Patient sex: F
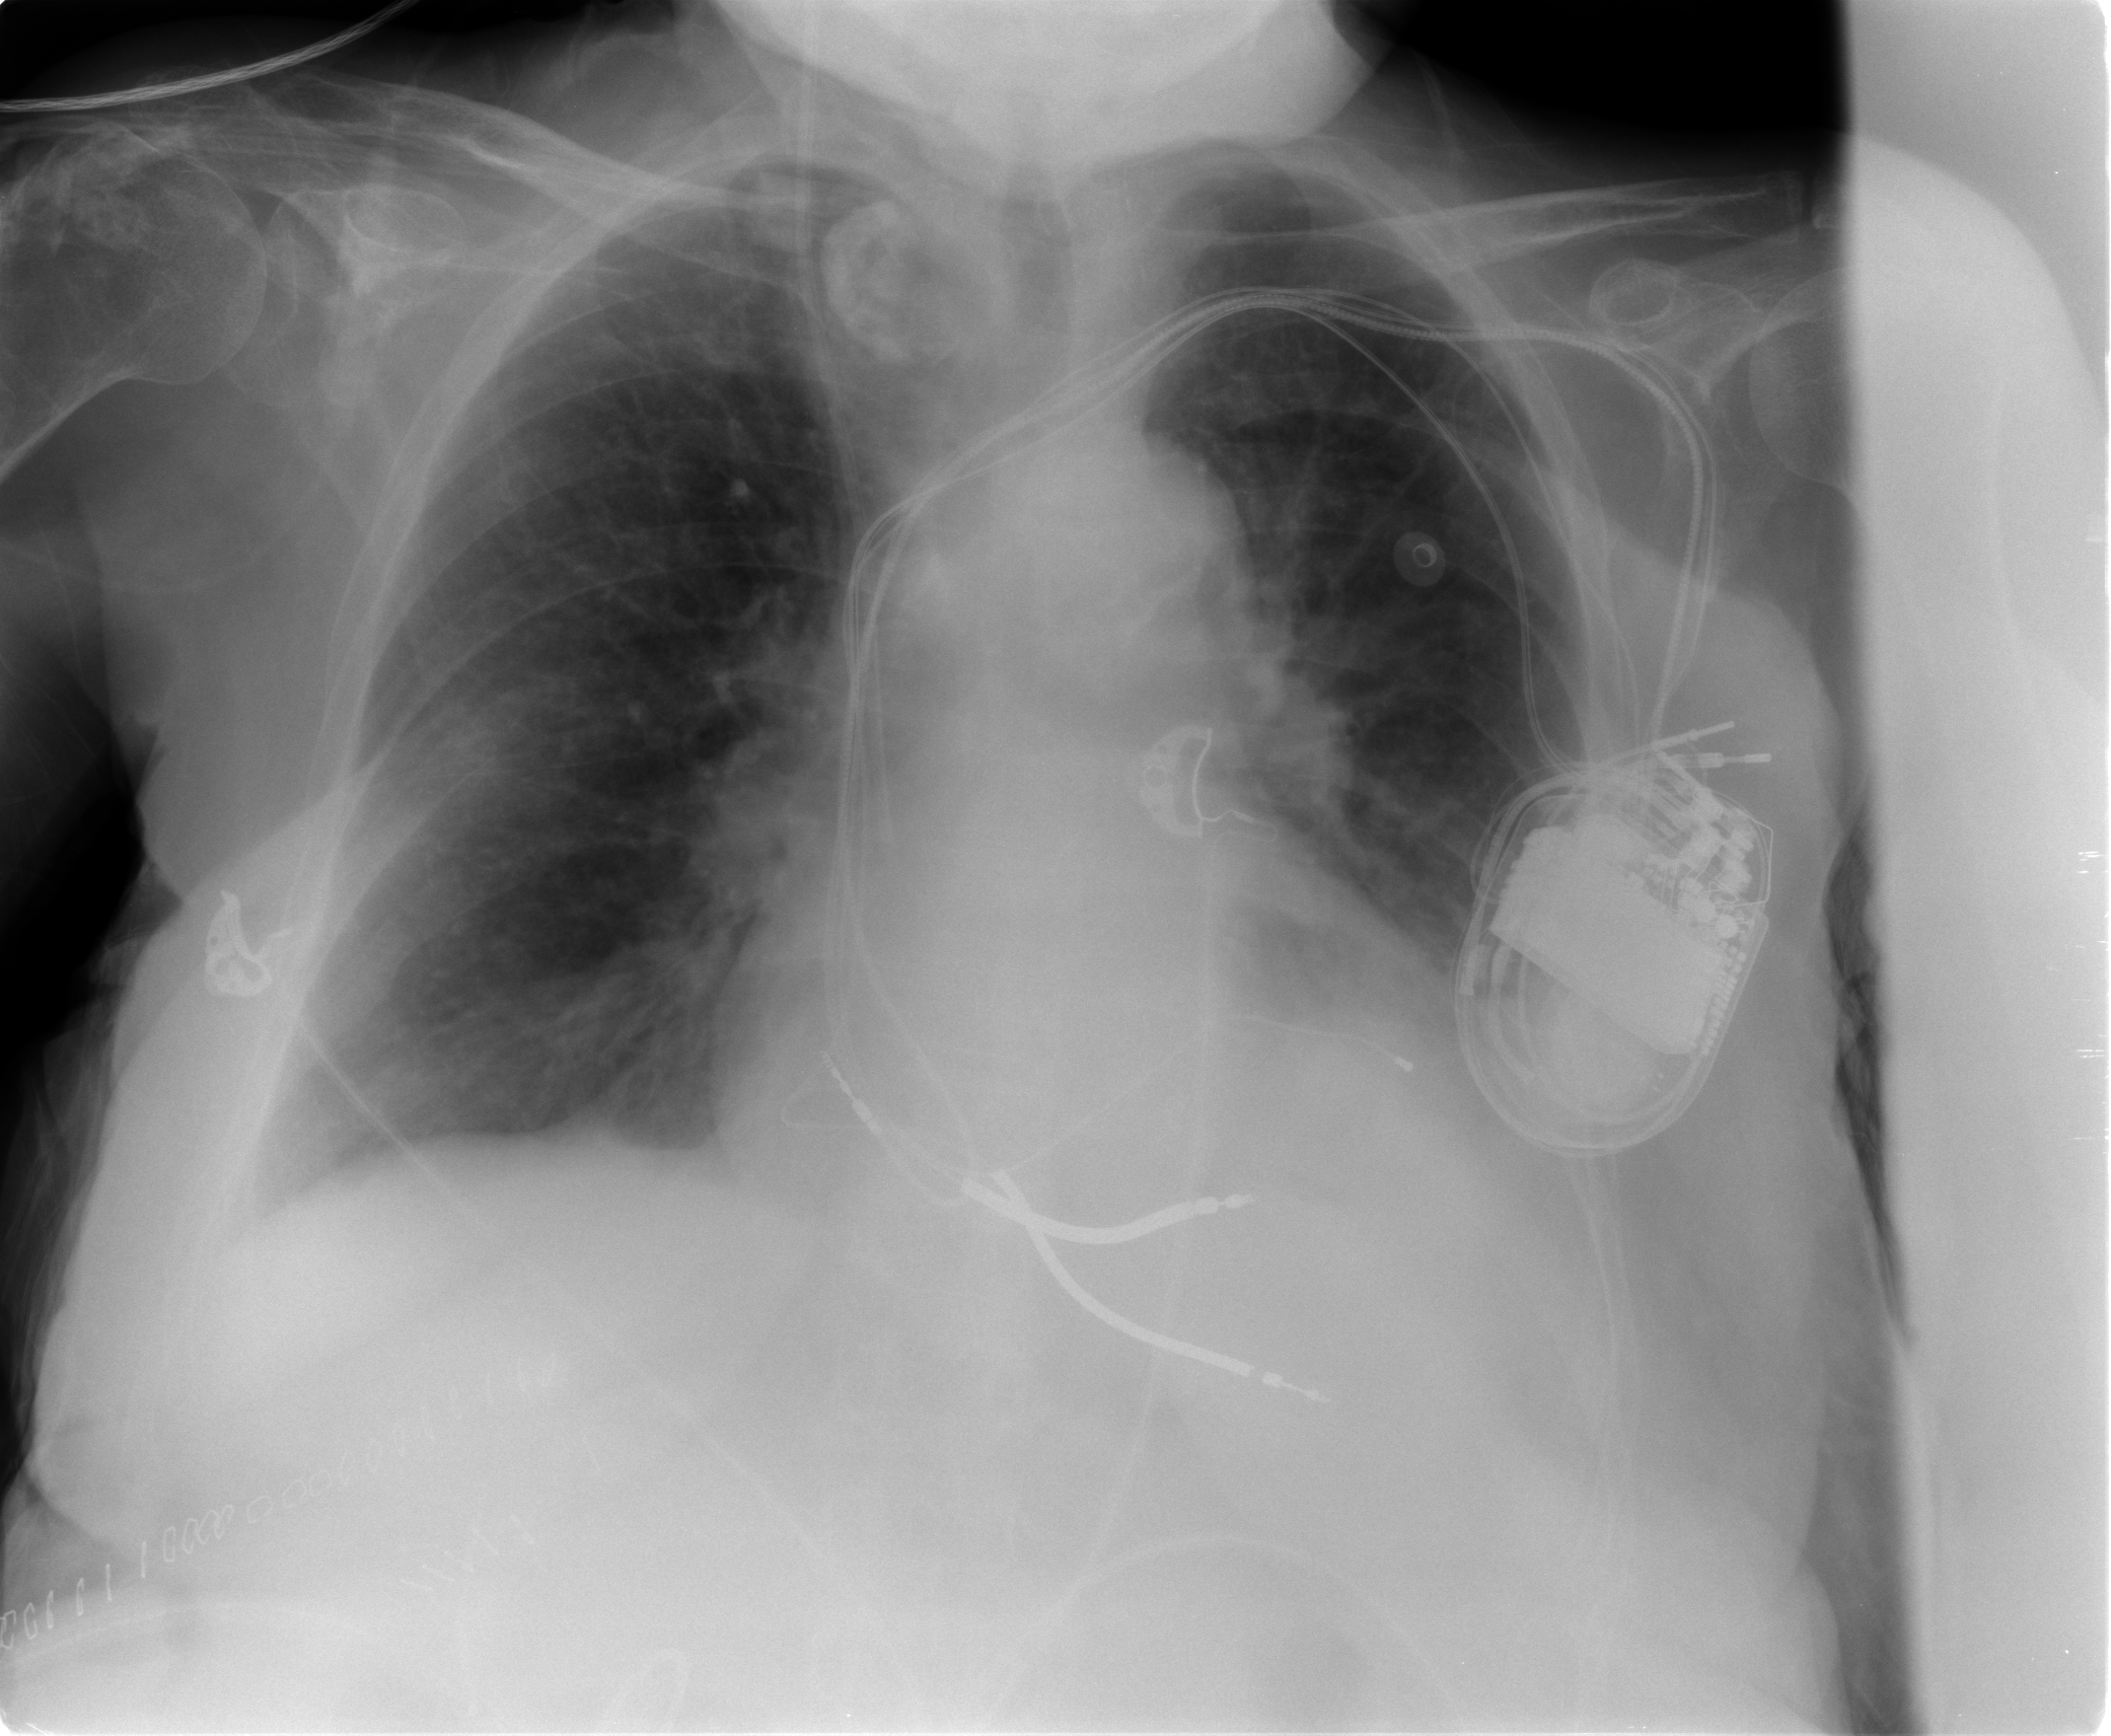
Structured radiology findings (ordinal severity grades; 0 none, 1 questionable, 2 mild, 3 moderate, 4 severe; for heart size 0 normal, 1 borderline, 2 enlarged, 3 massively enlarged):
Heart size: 1
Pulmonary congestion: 2
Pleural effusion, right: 2
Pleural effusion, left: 2
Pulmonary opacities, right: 0
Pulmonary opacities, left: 0
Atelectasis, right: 2
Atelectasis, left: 2